Interaction volume radius: 10 \u00c5
Interaction volume height: 20 \u00c5
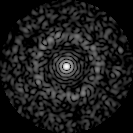
Disorder parameter: 0.8244